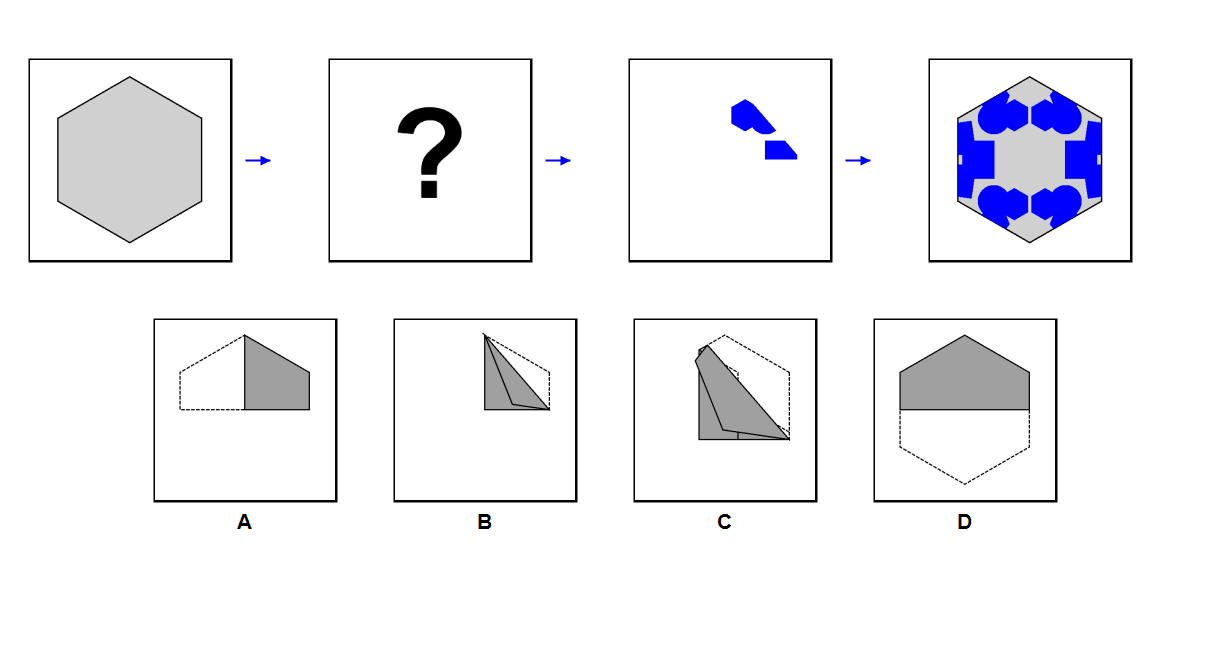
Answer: C